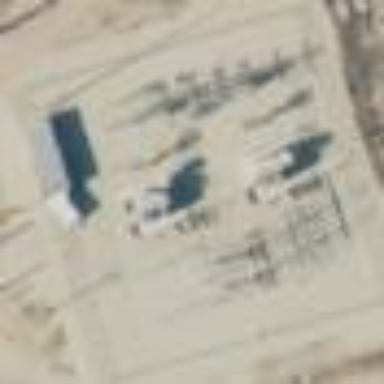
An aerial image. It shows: Distribution substation surrounded by fence.